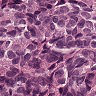
Metastatic tissue present: yes